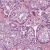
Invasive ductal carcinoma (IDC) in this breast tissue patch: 0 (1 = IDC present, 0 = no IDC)